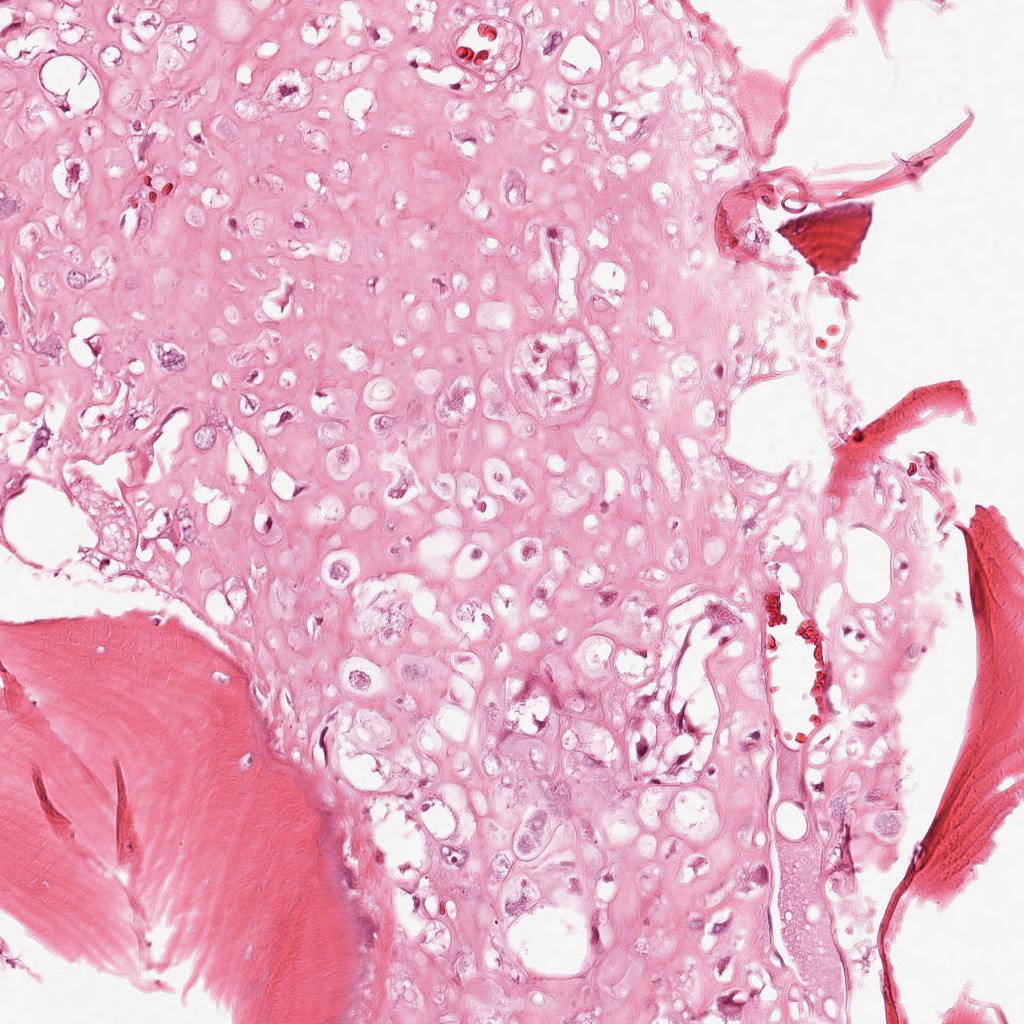
Label: Viable